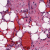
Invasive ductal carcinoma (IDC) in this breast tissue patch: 1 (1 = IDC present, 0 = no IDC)